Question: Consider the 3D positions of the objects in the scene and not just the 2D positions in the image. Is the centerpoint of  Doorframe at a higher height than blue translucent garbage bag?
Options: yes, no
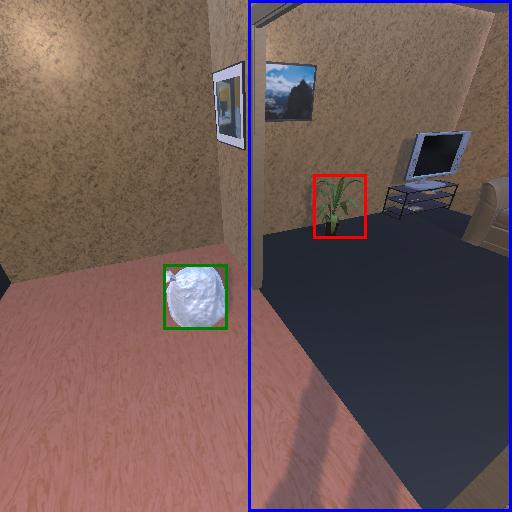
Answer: yes